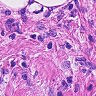
Metastatic tissue present: yes